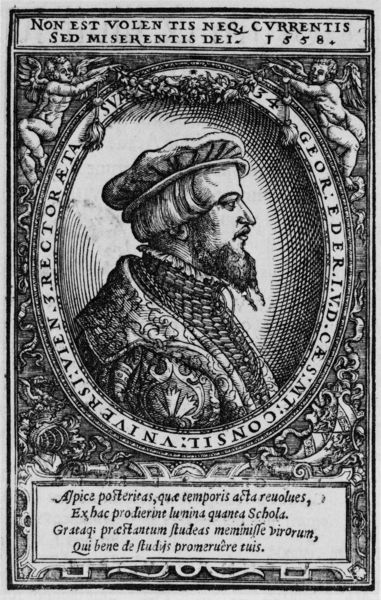
Titel: Bildnis des Georg Eder
Künstler: Donat Hübschmann
Institution: (Seriendruck)
Schlagwörter: dunkel, flügel, körper, mann, nackt, schatten, umhang, weiß, akte, blumen, frisur, grau, haar, hell, hut, licht, mund, nase, ohr, profil, schwarz, stirn, zeichnung, blick, haube, muster, ornament, bart, jacke, kappe, mütze, augen, gesicht, kleidung, kragen, mensch, rahmen, samt, vollbart, bildnis, hals, halskrause, portrait, porträt, auge, gewand, haare, mantel, stoff, adel, girlande, augenbrauen, lippen, locken, renaissance, schulter, schultern, seide, oval, rund, engel, putto, ranken, holzschnitt, schrift, zwei, lehrer, zöpfe, grafik, graphik, rand, figuren, tafel, zopf, symmetrie, dichter, inschrift, poet, brauen, floral, ornamente, seitenansicht, verzierung, wange, jahreszahl, ziegenbart, nische, tusche, philosoph, buch, medaillon, symmetrisch, druck, druckgraphik, druckgrafik, schraffur, radierung, stich, seite, schwarzweiß, text, strähnig, strin, überschrift, denker, helm, herrscher, kranz, krause, brokat, rüstung, spitzbart, wappen, karte, harnisch, skulpturen, voluten, zahl, ziffer, doge, wams, herzog, zipfel, gelehrter, zeilen, persönlichkeit, putten, ornamentik, kupferstich, putti, schnitzwerk, georg, ghirlande, latein, lateinisch, umschrift, prfil, sinnspruch, seriendruck, kargen, innschrift, eder, dei, schraffieren, mind, del, konsul, würdeträger, feton, schrafffuren, verzwirbelt, 34, 1558, der gleiche typ wie gerade, rektor, geschloßen, geor, currentis